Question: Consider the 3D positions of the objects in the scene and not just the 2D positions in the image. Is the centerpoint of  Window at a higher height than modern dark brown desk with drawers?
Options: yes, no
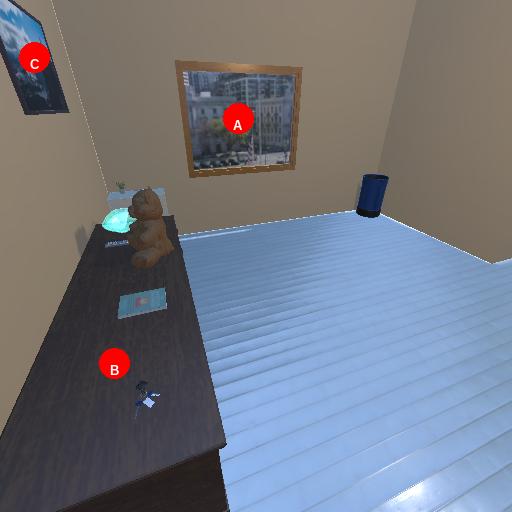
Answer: yes